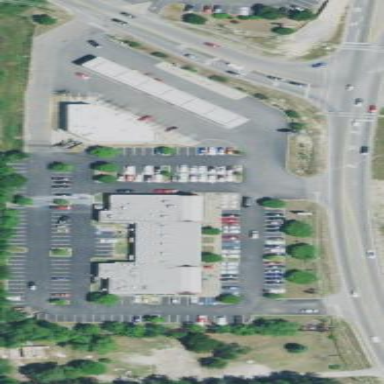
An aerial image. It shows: Retail area.